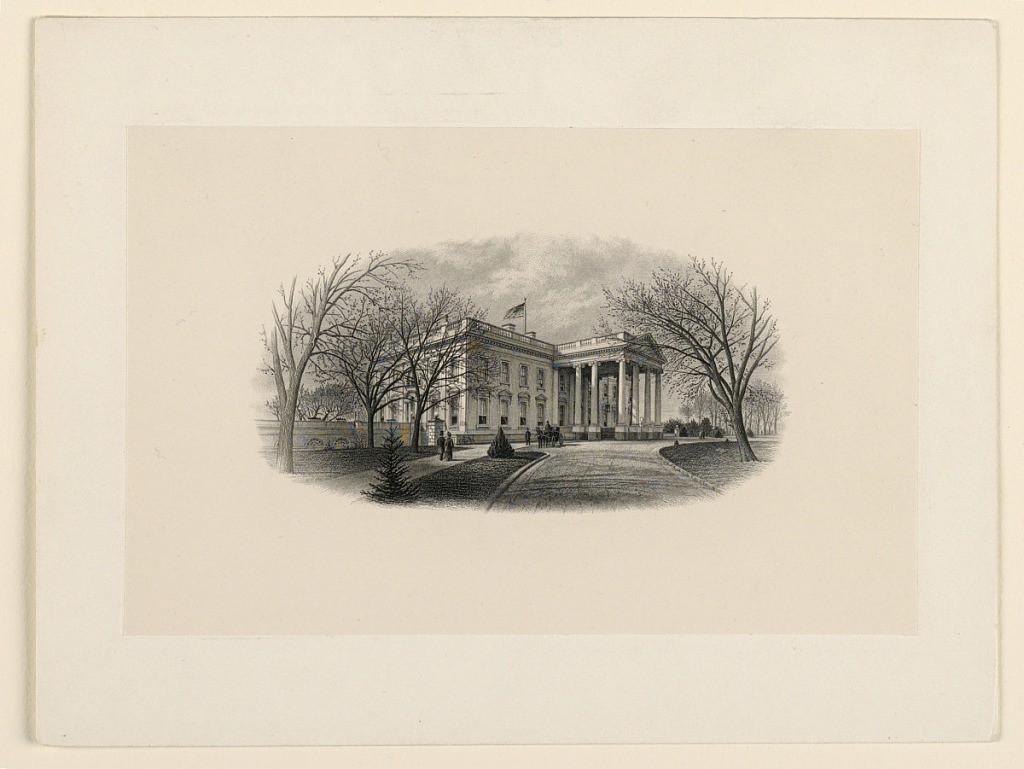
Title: Banknote Proof: The White House
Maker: Bureau of Engraving and Printing, U.S. Department of the Treasury, Washington, D.C.
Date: ca. 1900
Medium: Engraving in black ink on paper
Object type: bank note
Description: Proof of bank-note engraving. Vignette, showing north front of the White House, Washington, D.C.